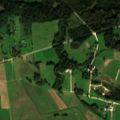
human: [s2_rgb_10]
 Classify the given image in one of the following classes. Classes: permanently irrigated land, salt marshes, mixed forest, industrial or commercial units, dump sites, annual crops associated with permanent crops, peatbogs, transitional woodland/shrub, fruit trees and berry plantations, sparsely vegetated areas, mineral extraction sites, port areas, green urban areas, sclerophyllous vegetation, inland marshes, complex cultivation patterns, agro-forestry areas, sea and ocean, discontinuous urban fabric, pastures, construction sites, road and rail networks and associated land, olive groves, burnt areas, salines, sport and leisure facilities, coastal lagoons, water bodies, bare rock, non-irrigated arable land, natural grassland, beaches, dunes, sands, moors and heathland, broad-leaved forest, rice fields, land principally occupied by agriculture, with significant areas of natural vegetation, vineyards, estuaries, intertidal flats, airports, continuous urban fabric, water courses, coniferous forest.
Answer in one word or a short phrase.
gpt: pastures, land principally occupied by agriculture, with significant areas of natural vegetation, mixed forest